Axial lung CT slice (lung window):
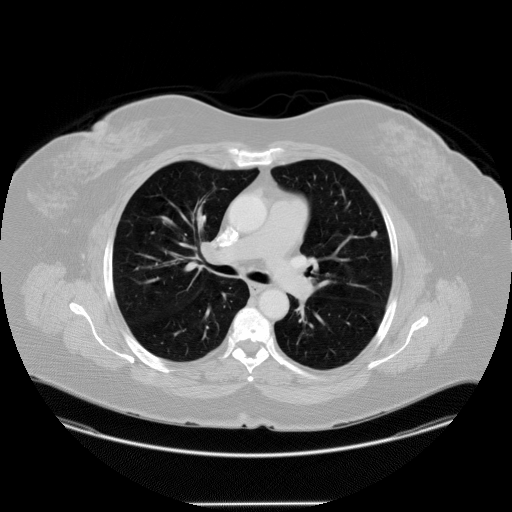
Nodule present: yes
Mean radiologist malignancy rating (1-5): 2.5